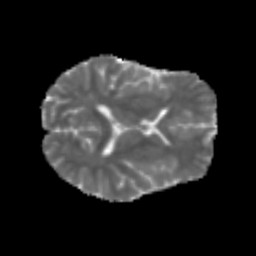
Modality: MD
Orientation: axial
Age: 47
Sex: male
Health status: healthy
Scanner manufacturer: siemens
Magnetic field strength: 3 T
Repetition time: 3.6 s
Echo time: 0.092 s